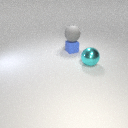
small blue rubber cube below large gray rubber sphere